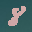
Label: 8